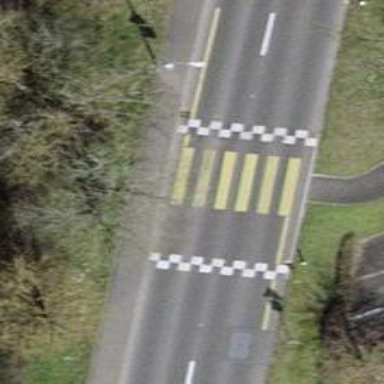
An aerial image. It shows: Marked zebra crossing on the road.